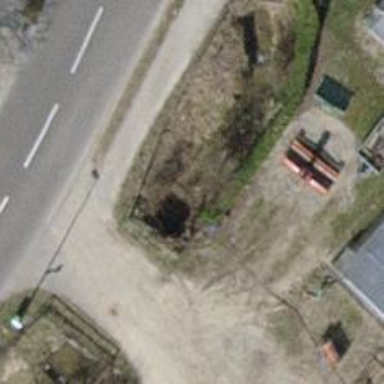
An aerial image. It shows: Tunnel.